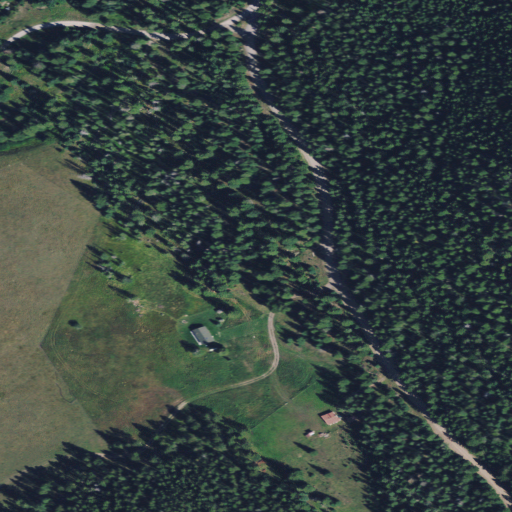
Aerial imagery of valley in Montana named Lyons Gulch containing evergreen forest, shrub, pasture, and grassland